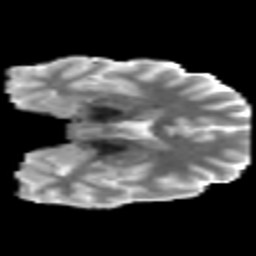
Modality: MD
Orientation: coronal
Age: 29
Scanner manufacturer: philips
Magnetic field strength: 3 T
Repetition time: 8.6 s
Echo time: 0.127 s